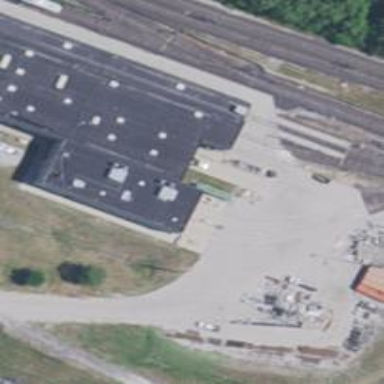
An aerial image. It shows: Light rail tunnel with electrified contact line passing through building passage in service yard.